Question: I am in the process of testing my iOS application, everything goes smoothly on the iOS Simulator (of course), but when I test on the Physical Device, some strange things start happening.
I have an image inside of a UIImageView, and I am using it as the pop-over background. When I run the app on the device, it appears as a black and white striped image.
There are no errors, no warnings, no memory problems (as far as I know), and nothing ever shows up in the Debug windows.
This is the image that appears:

My original image is mainly of a dark grey tone with pattern. It is saved as a PNG and is copied into my project. It's even under source control. What makes it even stranger is that when I change the image to something completely different, it works.
I've renamed, re-imported, etc. Nothing seems to work.
Any ideas? Where is this white/black image coming from? How can I fix this?
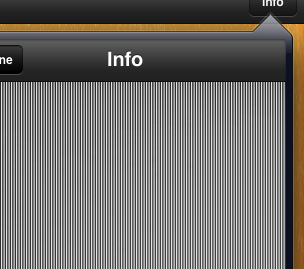
Answer: The PNG your application loads is not a byte-for-byte copy of the PNG you added to the application bundle. XCode makes some changes to it, putting the channels in BGR order and messing with the alpha. See <URL>.
This is speculation, but some property of your image - the channel order, bit depth, alpha, or similar - may not be what XCode assumes. Then it would end up swapping channel values it shouldn't, corrupting the image. (If your image is grayscale, with one channel, that alone shouldn't be the problem, however.)
Try creating a new, blank image in the same size as your original, then copy the contents of your background image into the new one. If your image is opaque, make sure it has no alpha channel.
You might also like to open your problem image in Preview, and select 'View' -> 'Show Inspector'. I've attached the sort of information I see on images that do work.

: it is possible to prevent XCode altering your files. In your 'Build Settings', under 'Packaging', there is the option to 'Compress PNG Files'. Switch this off if you need the PNG files in your project duplicated exactly. Your app will take more time to load images, but you may be able to compress your PNG files into smaller sizes. See <URL>.